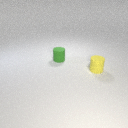
small green rubber cylinder behind small yellow rubber cylinder